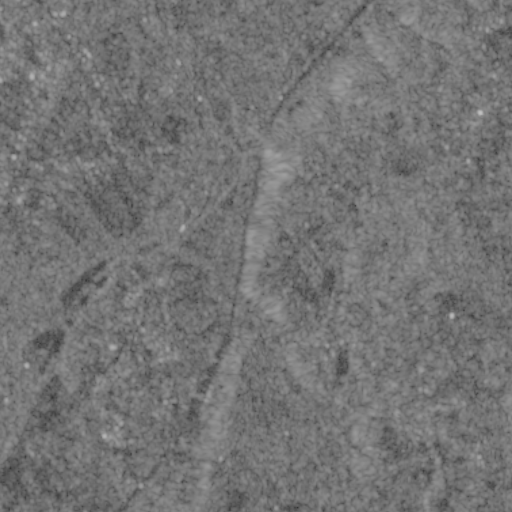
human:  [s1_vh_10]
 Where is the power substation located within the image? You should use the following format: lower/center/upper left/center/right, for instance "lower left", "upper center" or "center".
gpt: The power substation is located in the lower left of the image.
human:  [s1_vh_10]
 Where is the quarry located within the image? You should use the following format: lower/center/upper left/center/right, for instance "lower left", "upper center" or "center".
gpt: The quarry is located in the center left of the image.
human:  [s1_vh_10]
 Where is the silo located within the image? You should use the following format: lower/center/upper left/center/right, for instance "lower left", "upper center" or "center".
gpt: The silo is located in the upper center of the image.
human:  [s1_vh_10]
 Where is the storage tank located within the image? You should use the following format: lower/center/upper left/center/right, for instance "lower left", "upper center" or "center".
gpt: The storage tank is located in the lower center of the image.
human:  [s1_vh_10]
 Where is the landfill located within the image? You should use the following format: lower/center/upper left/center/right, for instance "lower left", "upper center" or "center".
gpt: There is no landfill in the image.

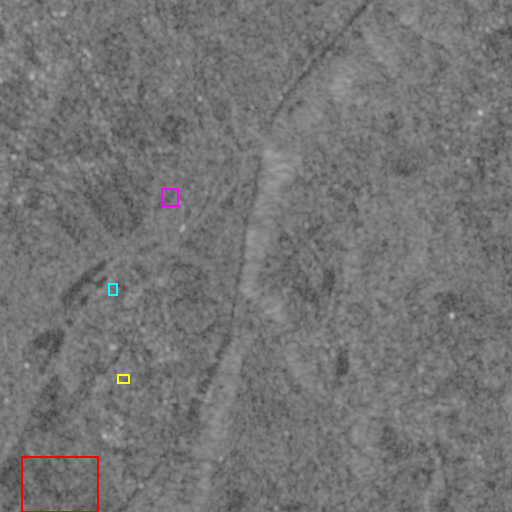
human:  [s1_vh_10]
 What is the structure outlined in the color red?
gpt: The structure outlined in red is a crop field.
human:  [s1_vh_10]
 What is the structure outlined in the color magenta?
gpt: The structure outlined in magenta is a park.
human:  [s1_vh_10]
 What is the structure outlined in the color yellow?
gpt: The structure outlined in yellow is a parking lot.
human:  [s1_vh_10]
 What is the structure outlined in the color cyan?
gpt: The structure outlined in cyan is a quarry.
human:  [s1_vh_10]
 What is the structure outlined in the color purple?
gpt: There is no purple outline.